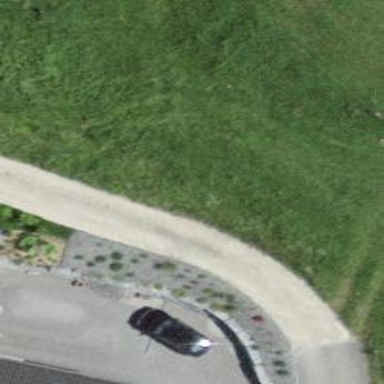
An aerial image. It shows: Residential road with gravel surface. The tracktype is grade2.